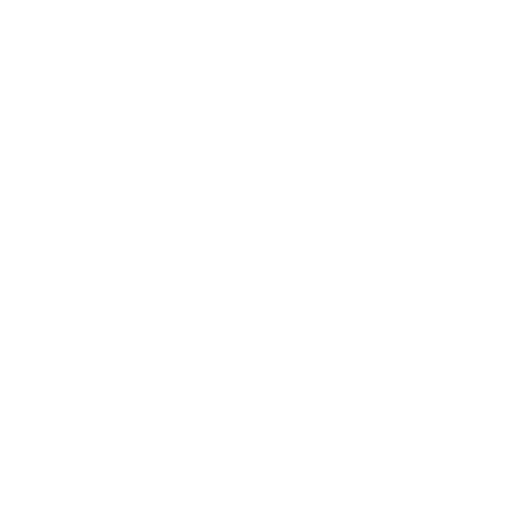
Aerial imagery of island in Alaska named Culebra Islands containing only unknown